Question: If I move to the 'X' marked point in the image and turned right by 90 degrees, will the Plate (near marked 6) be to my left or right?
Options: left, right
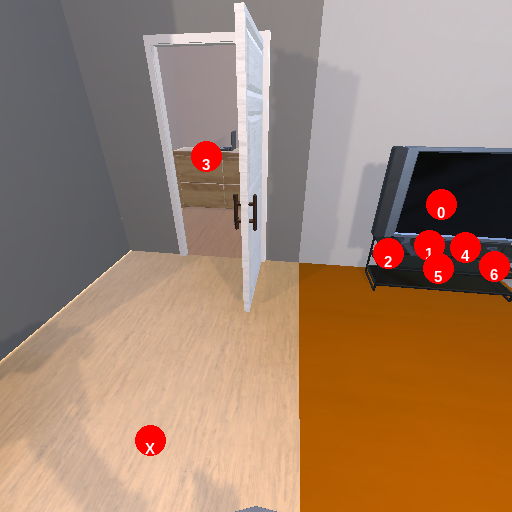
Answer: left